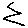
Label: zigzag